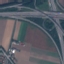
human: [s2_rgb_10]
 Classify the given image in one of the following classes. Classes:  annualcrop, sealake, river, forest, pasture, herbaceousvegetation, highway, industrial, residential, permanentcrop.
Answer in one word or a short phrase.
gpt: Highway